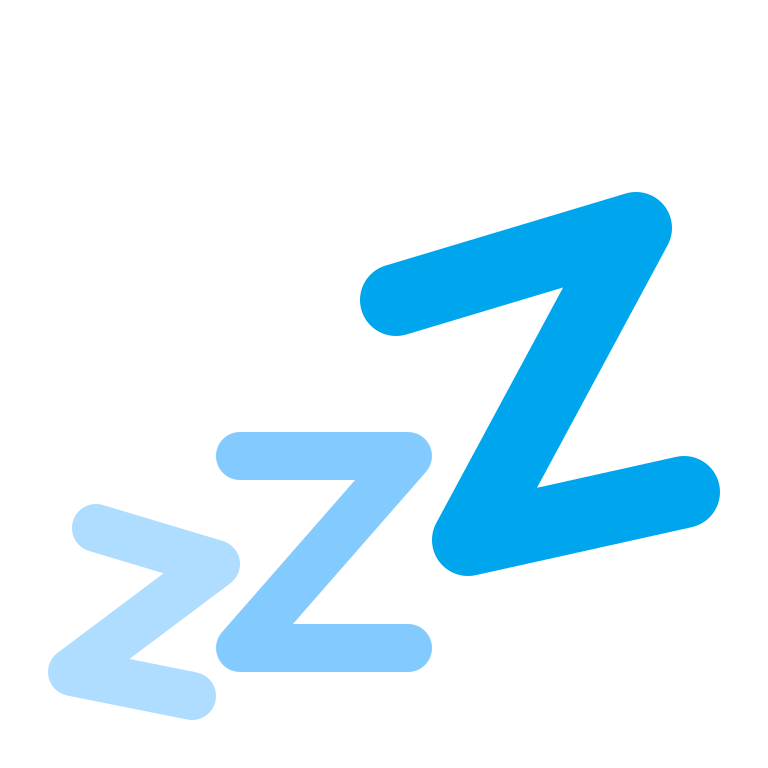
zzz flat